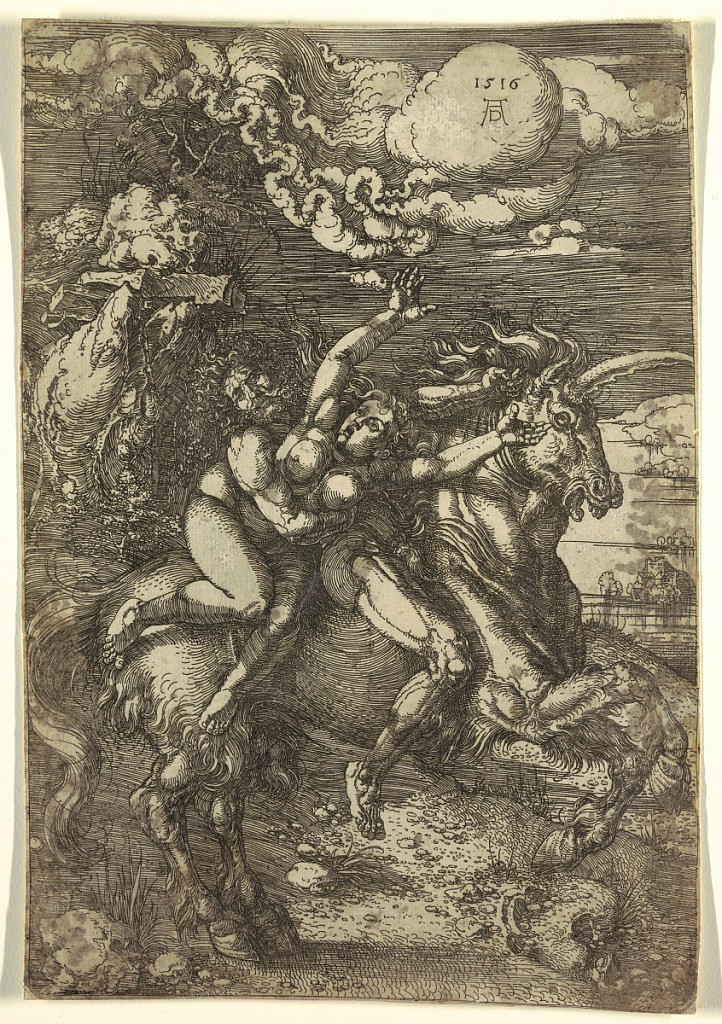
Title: Abduction of Proserpine on a Unicorn
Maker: Albrecht Dürer, German, 1471–1528
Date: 1516
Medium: Engraving on off-white laid paper
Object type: Print
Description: Pluto, riding a unicorn, galloping out of a swirl of sea-foam on the rocks at left, carries off the young Proserpine. Above, swirling clouds display the monogram of Dürer and date "1516".